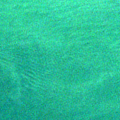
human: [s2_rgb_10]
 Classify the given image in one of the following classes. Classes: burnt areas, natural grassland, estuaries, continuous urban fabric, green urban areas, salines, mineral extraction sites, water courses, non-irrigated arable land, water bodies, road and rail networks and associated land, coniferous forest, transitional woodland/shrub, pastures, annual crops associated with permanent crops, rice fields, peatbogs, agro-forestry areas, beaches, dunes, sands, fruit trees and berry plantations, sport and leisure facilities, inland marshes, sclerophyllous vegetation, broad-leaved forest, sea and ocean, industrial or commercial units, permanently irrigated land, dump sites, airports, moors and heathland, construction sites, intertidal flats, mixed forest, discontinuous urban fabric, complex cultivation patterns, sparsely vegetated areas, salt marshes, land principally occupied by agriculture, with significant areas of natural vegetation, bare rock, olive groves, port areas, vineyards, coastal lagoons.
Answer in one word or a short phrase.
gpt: sea and ocean